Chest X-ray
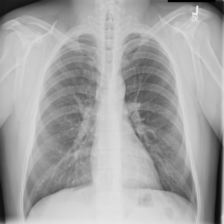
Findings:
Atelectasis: negative
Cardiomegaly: negative
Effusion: negative
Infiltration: negative
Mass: negative
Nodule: negative
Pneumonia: negative
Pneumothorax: negative
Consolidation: negative
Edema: negative
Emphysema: negative
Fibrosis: negative
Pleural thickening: negative
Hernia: negative